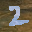
Label: 2